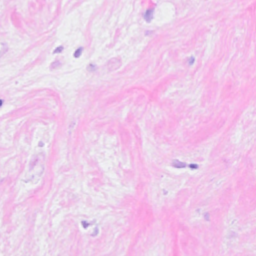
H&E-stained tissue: Breast